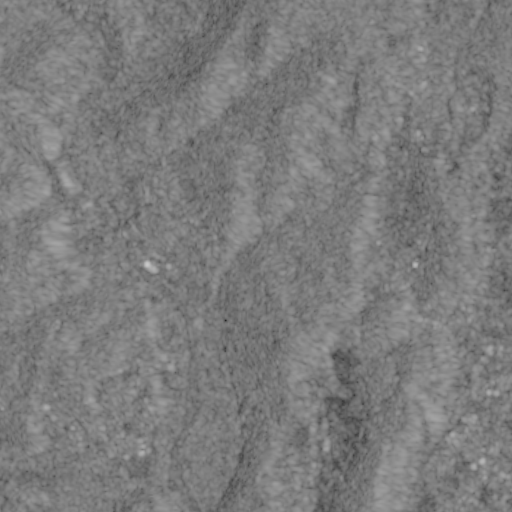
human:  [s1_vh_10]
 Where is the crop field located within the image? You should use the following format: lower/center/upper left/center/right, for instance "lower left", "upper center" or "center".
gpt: The crop field is located in the lower left of the image.
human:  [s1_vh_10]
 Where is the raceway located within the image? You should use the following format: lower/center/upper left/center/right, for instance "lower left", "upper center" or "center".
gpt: The raceway is located in the lower right of the image.
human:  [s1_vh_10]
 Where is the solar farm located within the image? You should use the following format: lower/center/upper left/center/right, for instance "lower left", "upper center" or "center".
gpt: The solar farm is located in the center right of the image.
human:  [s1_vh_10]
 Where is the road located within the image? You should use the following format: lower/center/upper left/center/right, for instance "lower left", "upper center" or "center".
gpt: There is no road in the image.

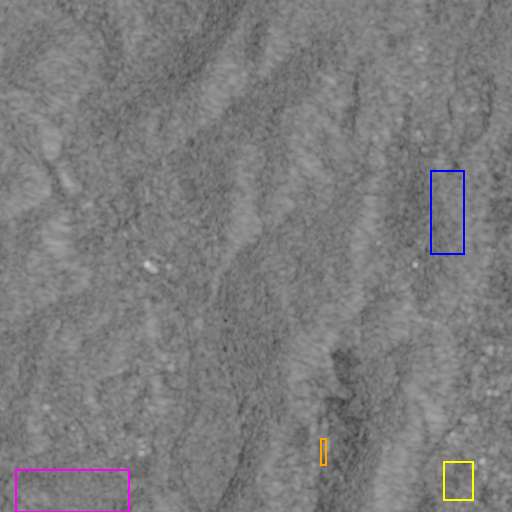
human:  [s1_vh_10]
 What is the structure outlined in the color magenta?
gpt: The structure outlined in magenta is a crop field.
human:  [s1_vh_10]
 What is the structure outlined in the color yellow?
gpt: The structure outlined in yellow is a park.
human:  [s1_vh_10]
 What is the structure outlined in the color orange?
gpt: The structure outlined in orange is a parking lot.
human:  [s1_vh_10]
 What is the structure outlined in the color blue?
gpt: The structure outlined in blue is a solar farm.
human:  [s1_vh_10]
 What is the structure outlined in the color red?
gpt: There is no red outline.